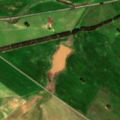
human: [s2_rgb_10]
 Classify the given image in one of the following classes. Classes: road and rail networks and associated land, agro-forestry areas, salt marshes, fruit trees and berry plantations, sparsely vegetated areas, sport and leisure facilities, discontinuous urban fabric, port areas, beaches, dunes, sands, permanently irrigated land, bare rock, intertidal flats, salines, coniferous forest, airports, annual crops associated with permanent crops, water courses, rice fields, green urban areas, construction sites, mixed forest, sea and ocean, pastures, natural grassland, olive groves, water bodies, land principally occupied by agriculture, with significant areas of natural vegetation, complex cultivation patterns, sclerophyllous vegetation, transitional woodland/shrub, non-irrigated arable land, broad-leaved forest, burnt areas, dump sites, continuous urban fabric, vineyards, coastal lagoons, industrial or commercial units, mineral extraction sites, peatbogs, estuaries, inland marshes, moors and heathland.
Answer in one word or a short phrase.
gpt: non-irrigated arable land, broad-leaved forest